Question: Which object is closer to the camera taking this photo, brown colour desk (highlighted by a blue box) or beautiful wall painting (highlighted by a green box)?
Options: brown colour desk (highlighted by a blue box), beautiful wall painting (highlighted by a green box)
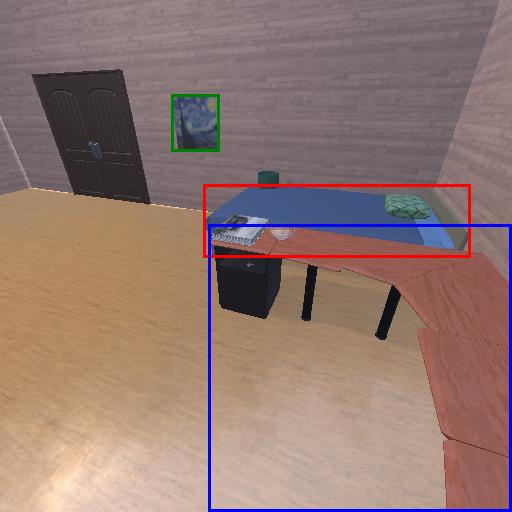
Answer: brown colour desk (highlighted by a blue box)